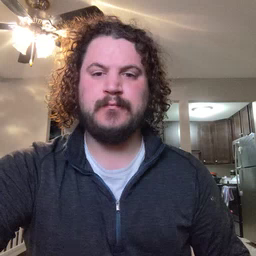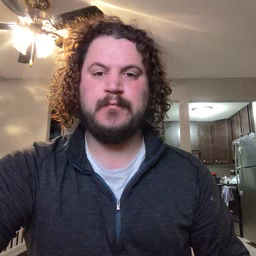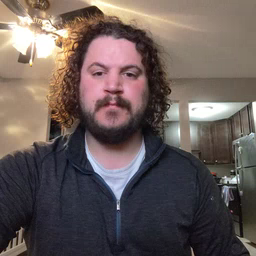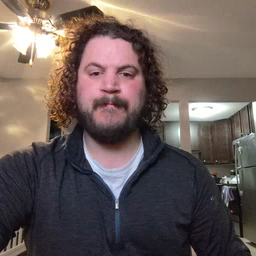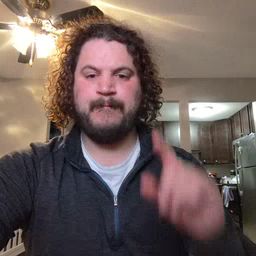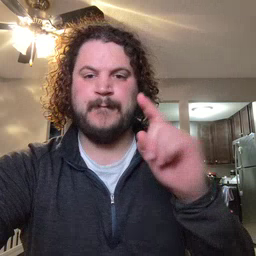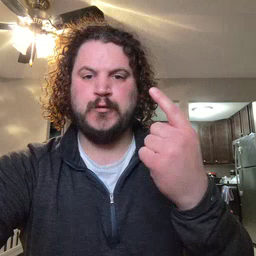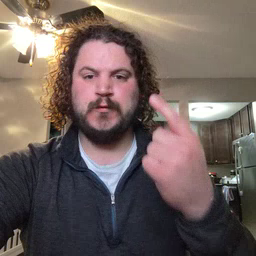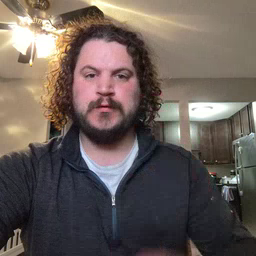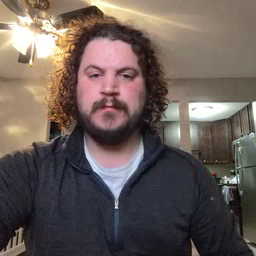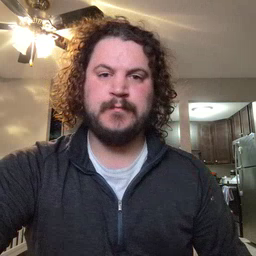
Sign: first